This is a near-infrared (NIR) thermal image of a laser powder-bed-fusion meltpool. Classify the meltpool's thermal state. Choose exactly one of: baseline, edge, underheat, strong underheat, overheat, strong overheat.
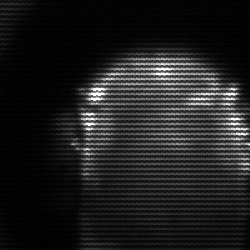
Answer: baseline